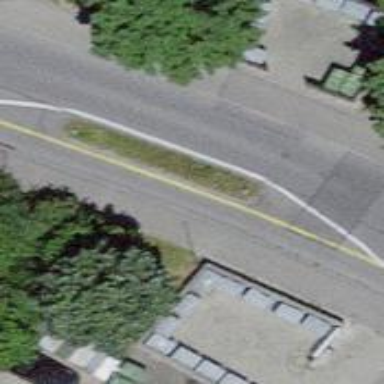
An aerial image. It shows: Traffic calming feature called choker.